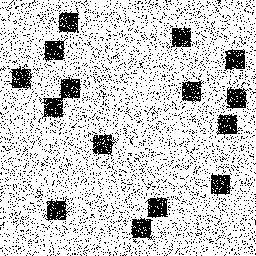
Squares: 15
Triangles: 0
Stars: 0
Total shapes: 15